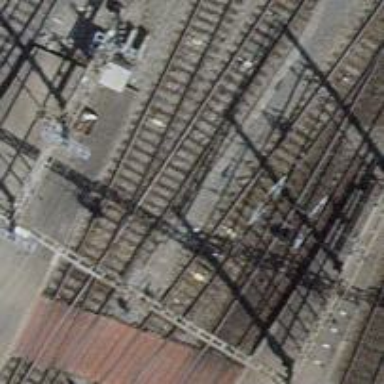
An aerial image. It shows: Single railway track with electrified contact line.